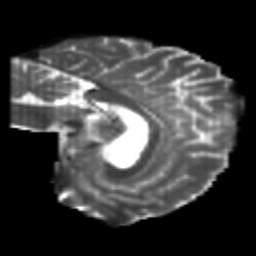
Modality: T2w
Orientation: sagittal
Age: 26
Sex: male
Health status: healthy
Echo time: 0.074 s